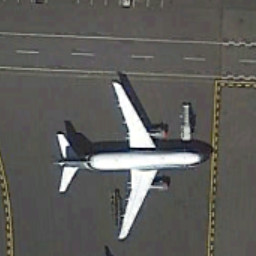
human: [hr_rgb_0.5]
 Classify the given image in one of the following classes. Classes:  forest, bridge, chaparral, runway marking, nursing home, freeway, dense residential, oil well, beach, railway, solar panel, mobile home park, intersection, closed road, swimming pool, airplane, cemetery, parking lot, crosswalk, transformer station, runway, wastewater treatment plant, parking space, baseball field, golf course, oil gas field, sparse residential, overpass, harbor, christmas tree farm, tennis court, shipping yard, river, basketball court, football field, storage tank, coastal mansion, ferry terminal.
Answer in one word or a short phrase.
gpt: airplane